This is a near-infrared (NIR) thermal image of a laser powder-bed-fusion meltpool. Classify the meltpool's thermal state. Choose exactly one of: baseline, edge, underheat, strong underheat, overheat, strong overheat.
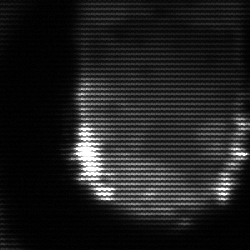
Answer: baseline